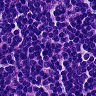
Metastatic tissue present: no